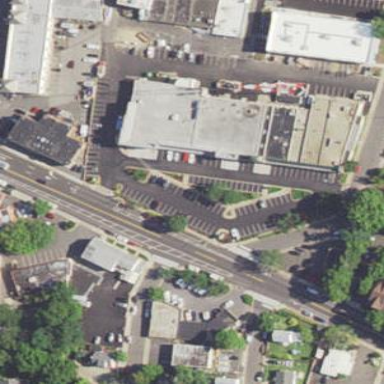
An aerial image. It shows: Retail area.